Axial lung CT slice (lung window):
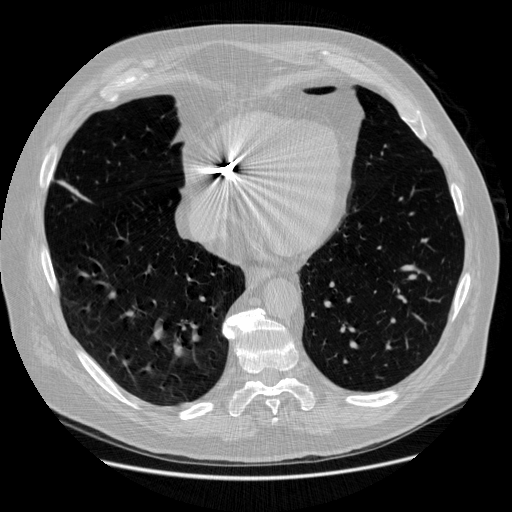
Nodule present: no